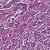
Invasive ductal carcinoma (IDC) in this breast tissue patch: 1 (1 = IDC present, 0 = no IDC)